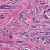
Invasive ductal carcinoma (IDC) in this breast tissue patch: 1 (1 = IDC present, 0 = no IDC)